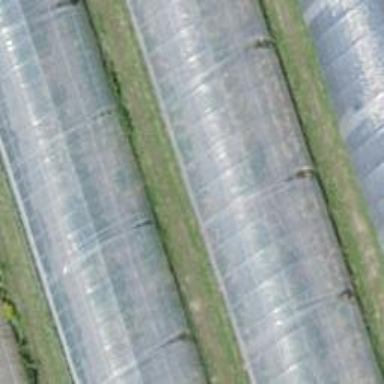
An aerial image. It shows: Greenhouse.